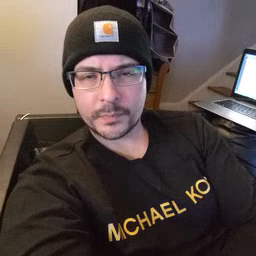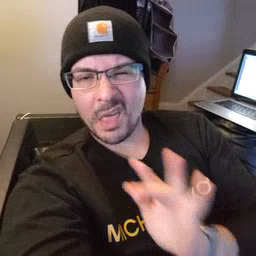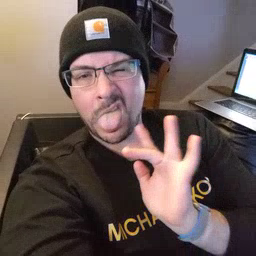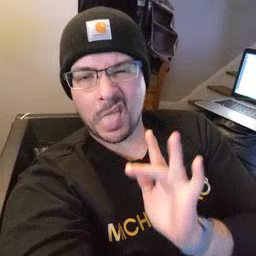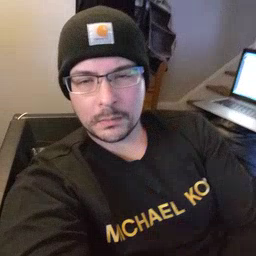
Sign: yucky